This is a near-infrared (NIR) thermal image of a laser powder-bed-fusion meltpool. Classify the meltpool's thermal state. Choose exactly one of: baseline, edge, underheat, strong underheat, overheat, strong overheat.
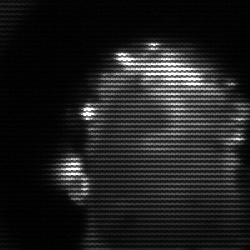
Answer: baseline